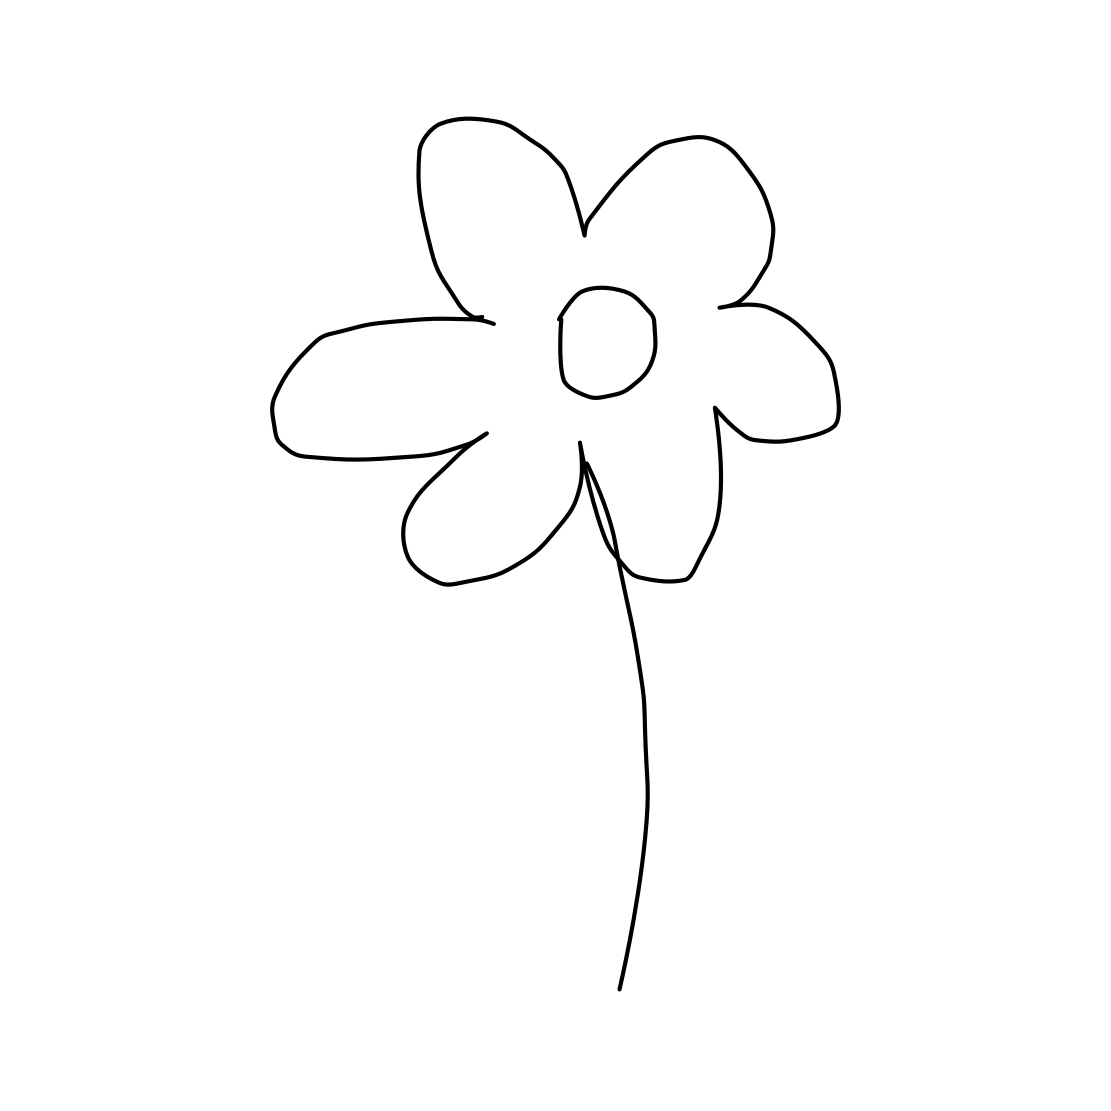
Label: flower with stem